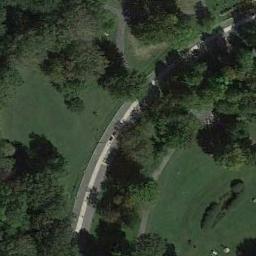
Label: freeway